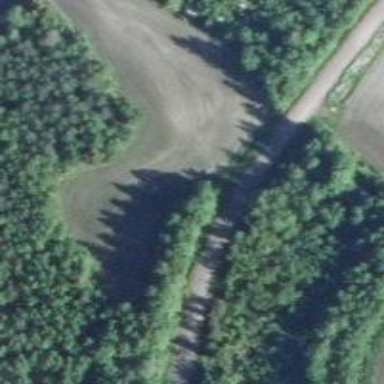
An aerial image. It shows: Track road with excellent trail visibility.